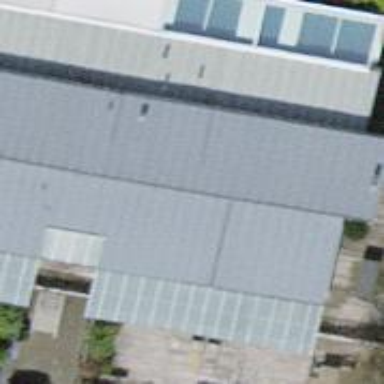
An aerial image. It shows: Terrace building.